【题型】解答题　【知识点】立体几何　【难度】medium
已知梯形 \(PBCD\) 中，\(PD \parallel BC\)，\(E\) 为 \(PD\) 上的一点且 \(BE \perp PD\)，\(PE = BE = 1\)，\(BC = \dfrac{1}{2}ED\)，将 \(\triangle PBE\) 沿 \(BE\) 翻折使得二面角 \(P-BE-C\) 的平面角为 \(\theta\)，连接 \(PC\)、\(PD\)，\(F\) 为棱 \(PD\) 的中点。

(1) 求证：\(FC \parallel\) 平面 \(PBE\)；

(2) 求证：平面 \(BCDE \perp\) 平面 \(PED\)；

(3) 当 \(\theta = \dfrac{2\pi}{3}\) 时，求直线 \(FC\) 和平面 \(BCDE\) 所成角的大小。
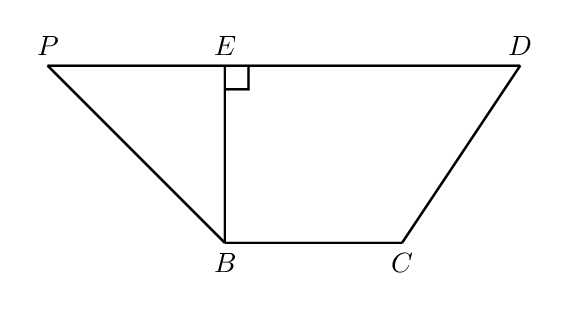
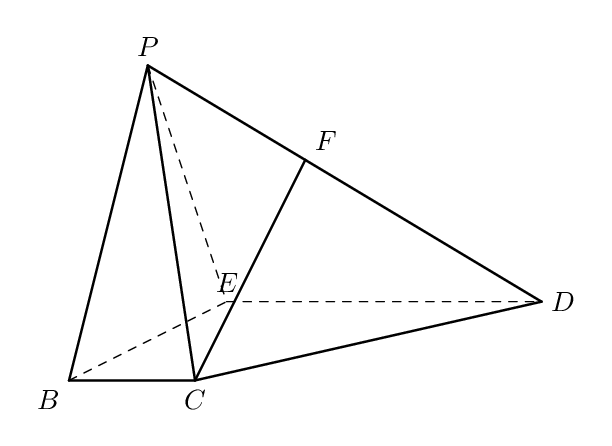
【解答】
\textbf{【答案】}
(1) 证明详见解析
(2) 证明详见解析
(3) \(\arcsin \dfrac{\sqrt{15}}{10}\)
\textbf{【分析】}
(1) 取 \(PE\) 的中点 \(G\)，证明 \(GFCB\) 是平行四边形，得到 \(BG \parallel CF\)，再利用线面平行的判定定理证明；
(2) 由 \(BE \perp PD\)，得到 \(BE \perp PE, BE \perp ED\)，再利用线面垂直和面面垂直的判定定理证明；
(3) 由 (2) 得到 \(\angle PED\) 为二面角 \(P-BE-C\) 的平面角 \(\theta\)，过点 \(F\) 作 \(FH \perp ED\)，由面面垂直的性质定理可得 \(FH \perp\) 平面 \(BCDE\)，从而 \(\angle FCH\) 是直线 \(FC\) 和平面 \(BCDE\) 所成的角，即可求解。
\textbf{【详解】}
(1) 如图所示：

取 \(PE\) 的中点 \(G\)，连接 \(BG, GF\)，
因为 \(F\) 为棱 \(PD\) 的中点，则 \(GF \parallel ED, GF = \dfrac{1}{2}ED\)，
因为在梯形 \(PBCD\) 中，\(PD \parallel BC\)，所以 \(ED \parallel BC\)，
又 \(BC = \dfrac{1}{2}ED\)，所以 \(GF = BC, GF \parallel BC\)，
所以四边形 \(GFCB\) 是平行四边形，
所以 \(BG \parallel CF\)，又 \(BG \subset\) 平面 \(PBE\)，\(CF \not\subset\) 平面 \(PBE\)，
所以 \(CF \parallel\) 平面 \(PBE\)；
---
(2) 在梯形 \(PBCD\) 中，因为 \(BE \perp PD\)，
所以将 \(\triangle PBE\) 沿 \(BE\) 翻折后，\(BE \perp PE, BE \perp ED\)，
又 \(PE \cap ED = E\)，\(PE, ED \subset\) 平面 \(PED\)，
所以 \(BE \perp\) 平面 \(PED\)，又 \(BE \subset\) 平面 \(BCDE\)，
所以平面 \(BCDE \perp\) 平面 \(PED\)；
---
(3) 由 (2) 知 \(BE \perp PE, BE \perp ED\)，
所以 \(\angle PED\) 为二面角 \(P-BE-C\) 的平面角 \(\theta\)，
过点 \(F\) 作 \(FH \perp ED\)，因为平面 \(BCDE \perp\) 平面 \(PED\)，
又 \(FH \subset\) 平面 \(PED\)，平面 \(BCDE \cap\) 平面 \(PED = ED\)，
所以 \(FH \perp\) 平面 \(BCDE\)，
所以 \(\angle FCH\) 是直线 \(FC\) 和平面 \(BCDE\) 所成的角，
因为 \(\theta = \dfrac{2\pi}{3}\)，所以 \(FH = \dfrac{1}{2}PE \cdot \sin \dfrac{2\pi}{3} = \dfrac{\sqrt{3}}{4}\)，
在 \(\text{Rt}\triangle BEG\) 中，\(BG = \sqrt{BE^2 + EG^2} = \dfrac{\sqrt{5}}{2}\)，
由 (1) 知四边形 \(GFCB\) 是平行四边形，
所以 \(FC = BG = \dfrac{\sqrt{5}}{2}\)，
在 \(\text{Rt}\triangle FHC\) 中，\(\sin \angle FCH = \dfrac{FH}{FC} = \dfrac{\sqrt{15}}{10}\)，
则 \(\angle FCH = \arcsin \dfrac{\sqrt{15}}{10}\)，
所以直线 \(FC\) 和平面 \(BCDE\) 所成的角为 \(\arcsin \dfrac{\sqrt{15}}{10}\)。
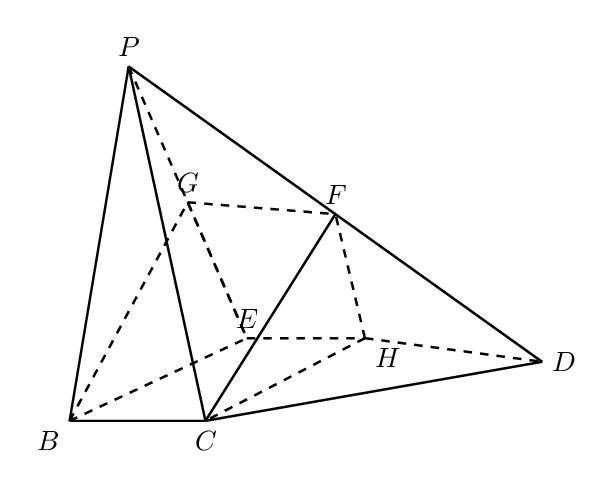